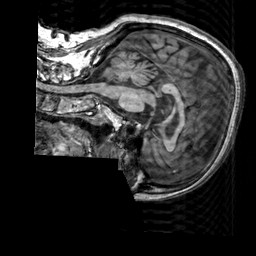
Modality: T1w
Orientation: sagittal
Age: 67
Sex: female
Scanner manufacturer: siemens
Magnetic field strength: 3 T
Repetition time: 2.3 s
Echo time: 0.00303 s